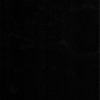
Label: dusty